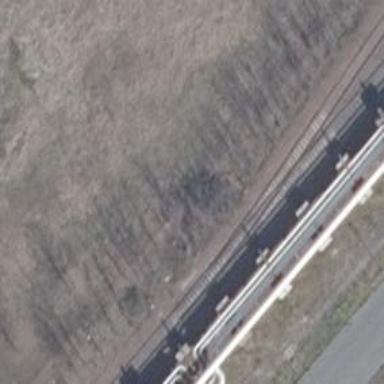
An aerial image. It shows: Railway switch.